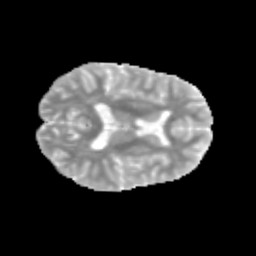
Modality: MD
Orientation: axial
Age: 12
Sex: female
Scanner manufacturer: siemens
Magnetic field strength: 3 T
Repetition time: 3.8 s
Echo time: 0.07 s